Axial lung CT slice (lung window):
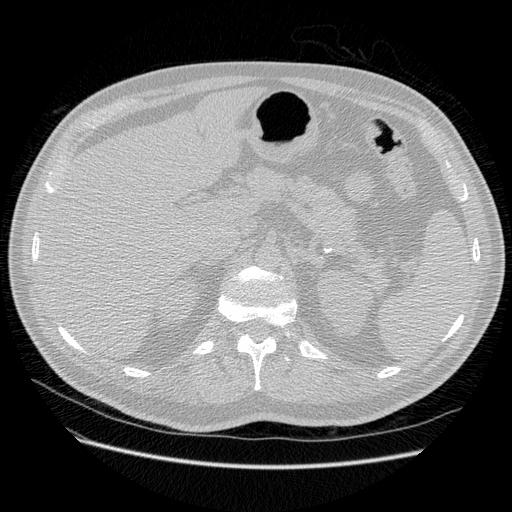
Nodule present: no